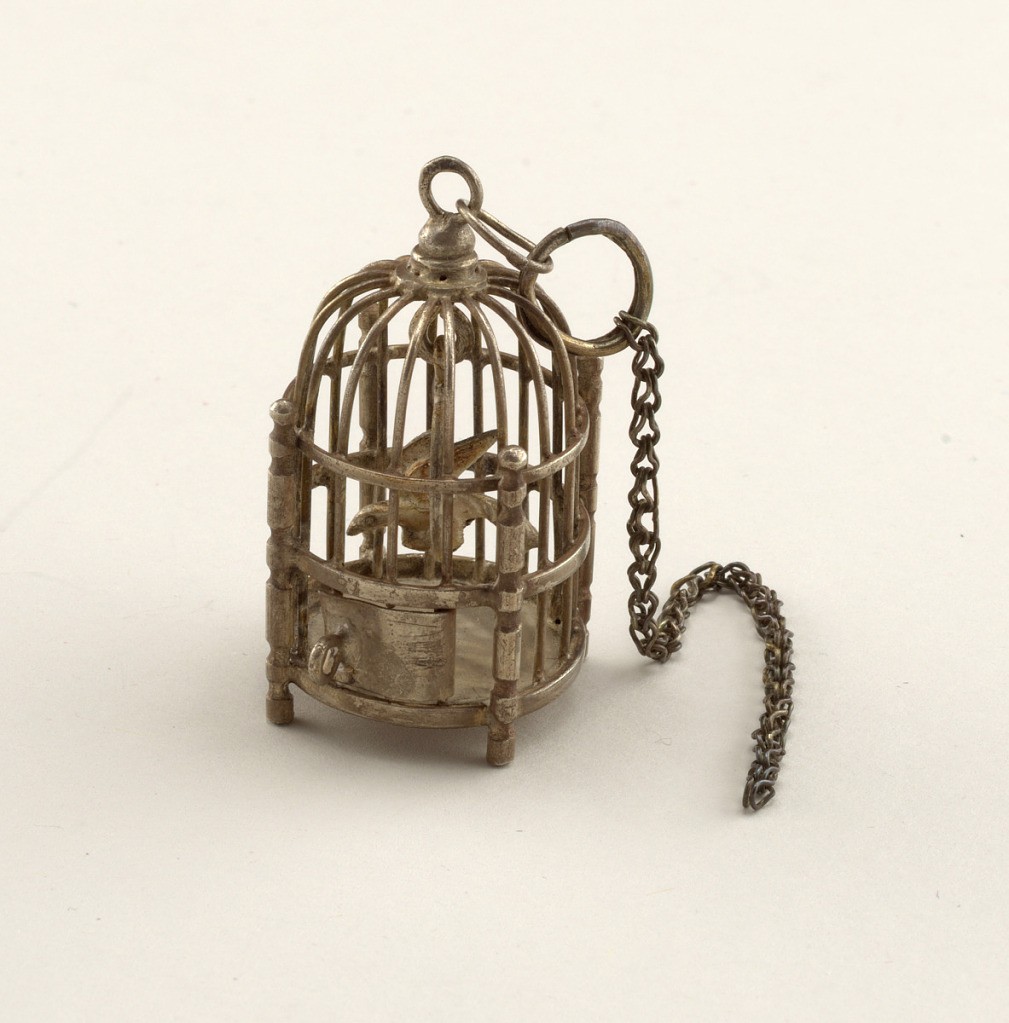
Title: bird cage
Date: ca. 1800
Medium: silver
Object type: Miniature
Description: Circular dome shape, with four cylindrical posts serving as feet. Inside, a bird on wire hoop. Hinged door with key-shape mark. Underside with three marks: ship in rectangle, monogram '' A & W'', and three stars in pentagon surmounted by crown. B/ violet and green.